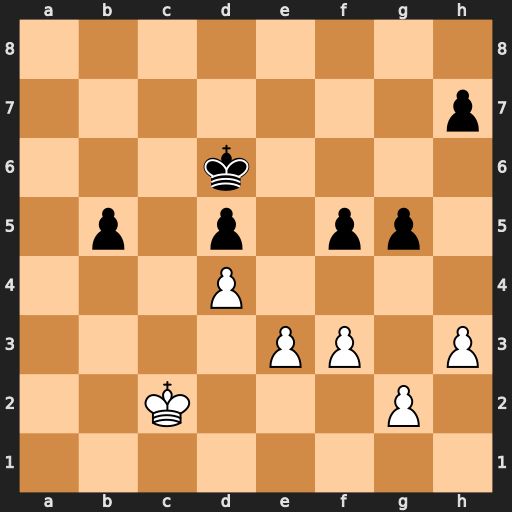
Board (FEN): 8/7p/3k4/1p1p1pp1/3P4/4PP1P/2K3P1/8
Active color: w
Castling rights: -
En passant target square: -
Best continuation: g4 fxg4 hxg4